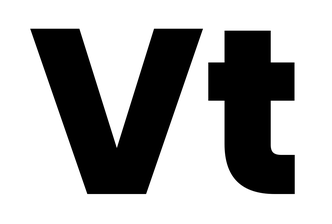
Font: Poppins-ExtraBold